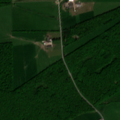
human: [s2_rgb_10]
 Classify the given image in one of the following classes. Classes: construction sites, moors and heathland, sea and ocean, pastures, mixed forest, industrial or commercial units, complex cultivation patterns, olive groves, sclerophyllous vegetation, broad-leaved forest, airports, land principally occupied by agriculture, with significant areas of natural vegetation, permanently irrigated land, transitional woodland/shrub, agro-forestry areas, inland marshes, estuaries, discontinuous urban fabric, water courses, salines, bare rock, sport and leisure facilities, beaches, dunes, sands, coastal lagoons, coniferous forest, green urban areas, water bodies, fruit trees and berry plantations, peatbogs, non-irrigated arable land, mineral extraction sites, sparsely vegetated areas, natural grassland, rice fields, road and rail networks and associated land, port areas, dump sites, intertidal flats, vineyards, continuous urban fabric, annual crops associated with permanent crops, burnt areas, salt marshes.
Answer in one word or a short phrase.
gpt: complex cultivation patterns, broad-leaved forest